Question: My statement goes like this:
'''
SELECT, id, Subject, score, fm
FROM(
SELECT id, Subject, SUM( score )/SUM(mm)*100 AS score,
SUM(mm) as fm,
SUM(CASE WHEN enna IN ('test')
THEN (score)
END)/SUM(CASE WHEN enna IN ('test')
THEN (mm)
END)*100 AS scoreb
FROM table WHERE id ='2' AND Year='2014'
AND enna = 'exam'
GROUP BY Subject)r;
'''
<URL>
How can I use test as one of the subject and in the corresponding row how can I put scoreb as one of the rows in field 'score1'. I have been googling and could not find any clue.
I don't have enough reputation to upload here, so I have uploaded my expected output at

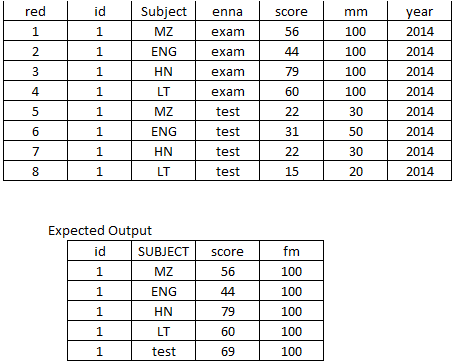
Answer: Try this.
## SQL QUERY
'''
SELECT id,Subject,MAX(Score) AS 'Score',MAX(mm) AS 'fm'
FROM tbl1
GROUP BY Subject
UNION ALL
(SELECT distinct id, 'test' AS Subject,
(SELECT SUM(score) AS 'score' FROM
(SELECT DISTINCT Score FROM tbl1 WHERE enna='test')t1) ,
(SELECT SUM(mm) AS 'fm' FROM
(SELECT DISTINCT mm FROM tbl1 WHERE enna='test')t2)
FROM tbl1
WHERE enna = 'test') ;
'''
## SQL FIDDLE HERE